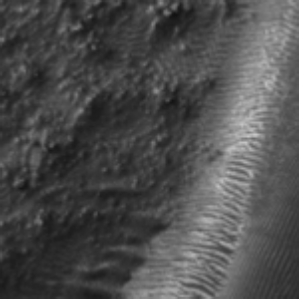
Label: frost